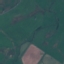
Label: Pasture